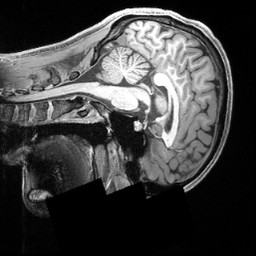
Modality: T1w
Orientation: sagittal
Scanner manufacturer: siemens
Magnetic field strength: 3 T
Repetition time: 2.4 s
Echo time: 0.00222 s